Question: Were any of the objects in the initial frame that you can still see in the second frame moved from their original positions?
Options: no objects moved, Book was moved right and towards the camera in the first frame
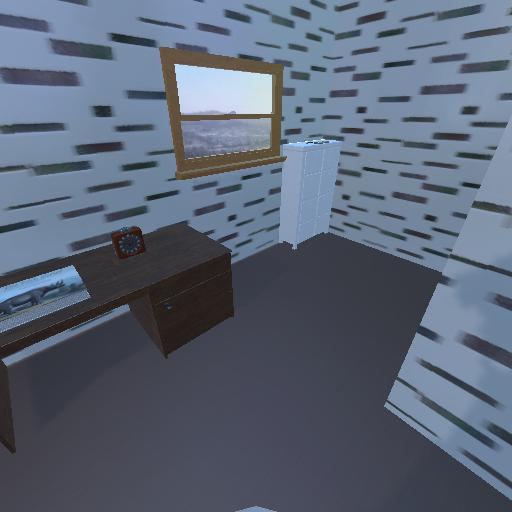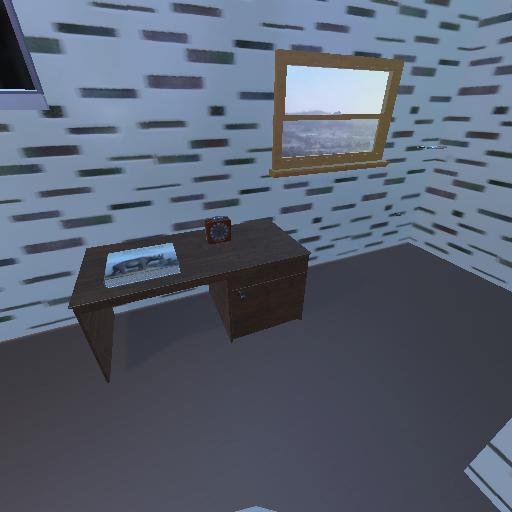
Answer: no objects moved